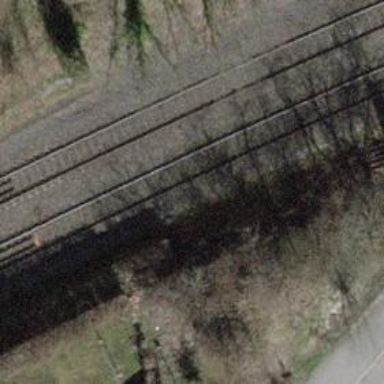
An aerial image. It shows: Single rail track for railway.